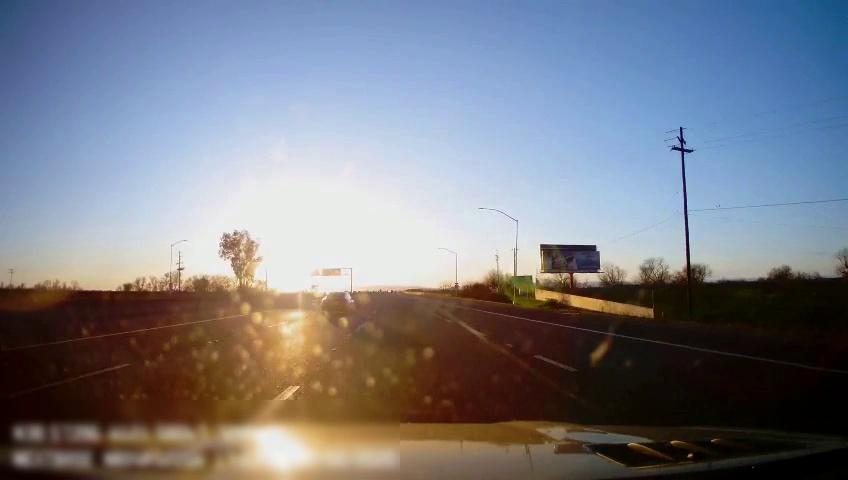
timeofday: Day
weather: Sunny
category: Drivable Space
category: Vehicles | Car
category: Lanes | Alternate Lane
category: Lanes | Current Lane
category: Lanes | Current Lane
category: Lanes | Current Lane
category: Lanes | Alternate Lane
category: Traffic | Signs